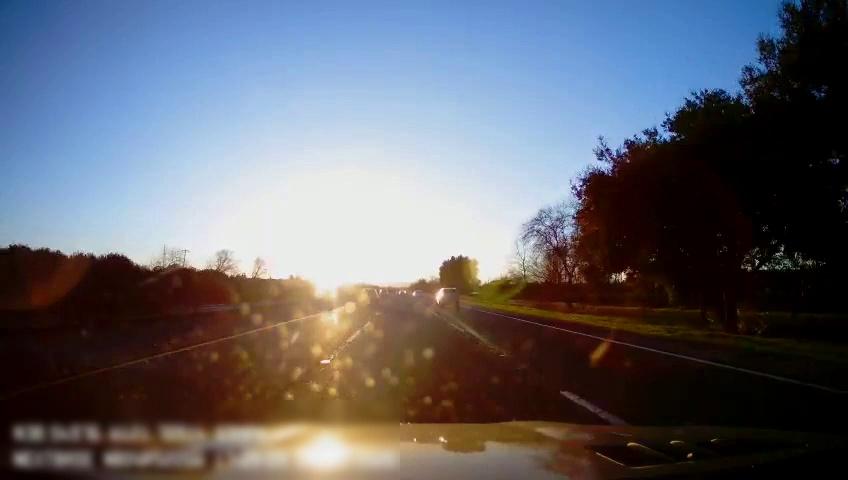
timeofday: Day
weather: Sunny
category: Drivable Space
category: Vehicles | SUV
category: Vehicles | SUV
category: Lanes | Alternate Lane
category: Lanes | Current Lane
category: Lanes | Current Lane
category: Lanes | Alternate Lane